Group 1:
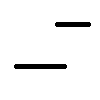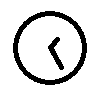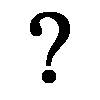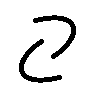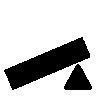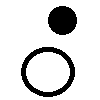
Group 2:
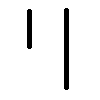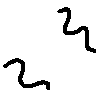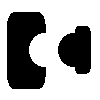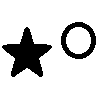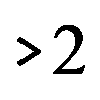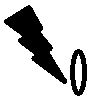
Rule separating the two groups: A vertical line may pass through both objects vs. no such line exists
Concepts: direction, vertical
Author: William B Holland